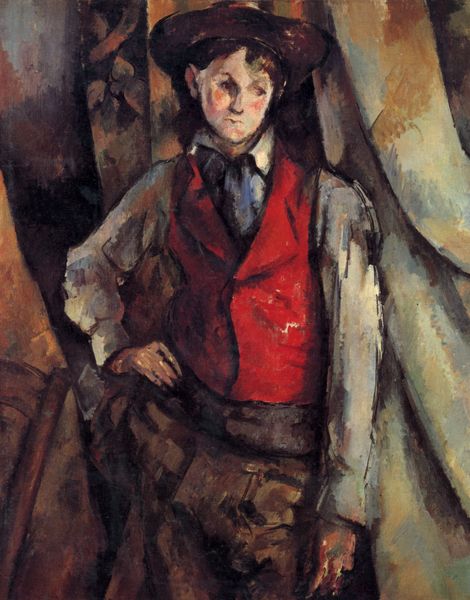
Titel: Knabe mit roter Weste
Künstler: Paul Cézanne
Standort: Washington (District of Columbia)
Institution: National Gallery of Art
Schlagwörter: blau, gemälde, hand, mann, schatten, weiß, cezanne, mädchen, ocker, braun, finger, frankreich, frau, hintergrund, hut, licht, mund, nase, ohr, orange, schwarz, stuhl, ölbild, blick, gürtel, rot, schal, tuch, beige, expressionismus, malerei, alt, hemd, hose, jacke, jung, arm, arme, augen, falten, gesicht, kleidung, kragen, sehen, stehen, ärmel, bildnis, hände, portrait, porträt, vorhang, öl, gewand, haare, pose, stoff, tücher, kind, knopf, ohren, rechts, traurig, pony, umrandung, wangen, lehne, beobachten, haltung, stab, hosen, backen, modern, violett, amerika, van gogh, ausdruck, hocker, rand, lehnen, vorhänge, krawatte, ernst, halstuch, stuhllehne, wiess, junge, nachdenklich, aufstützen, jackett, kniestück, jacket, weste, krempe, knabe, gestützt, bub, kontur, paul, jungfrau, seite, macke, proträt, kravatte, jüngling, handwerker, junger mann, hüfte, paul cezanne, picasso, leder, wams, introvertiert, espressionismus, anlehnen, schüchtern, weißes hemd, sense, bube, tuche, lederhosen, hautfarben, paul gauguin, august macke, cowboy, gewandt, jünglin, blck, abstrak, host, gilet, beobachtet, gestüzt, ahnd, western, gesict, graub, june, hut weste, hüdte, ledehose, lederhsoe, rote weste, 20. jahrhundert, 1880, genere, ewst, koplementärkontrast, utrillo bauer, bauersfrau mit roter weste, ajungfrau